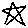
Label: star